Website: apple
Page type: payment
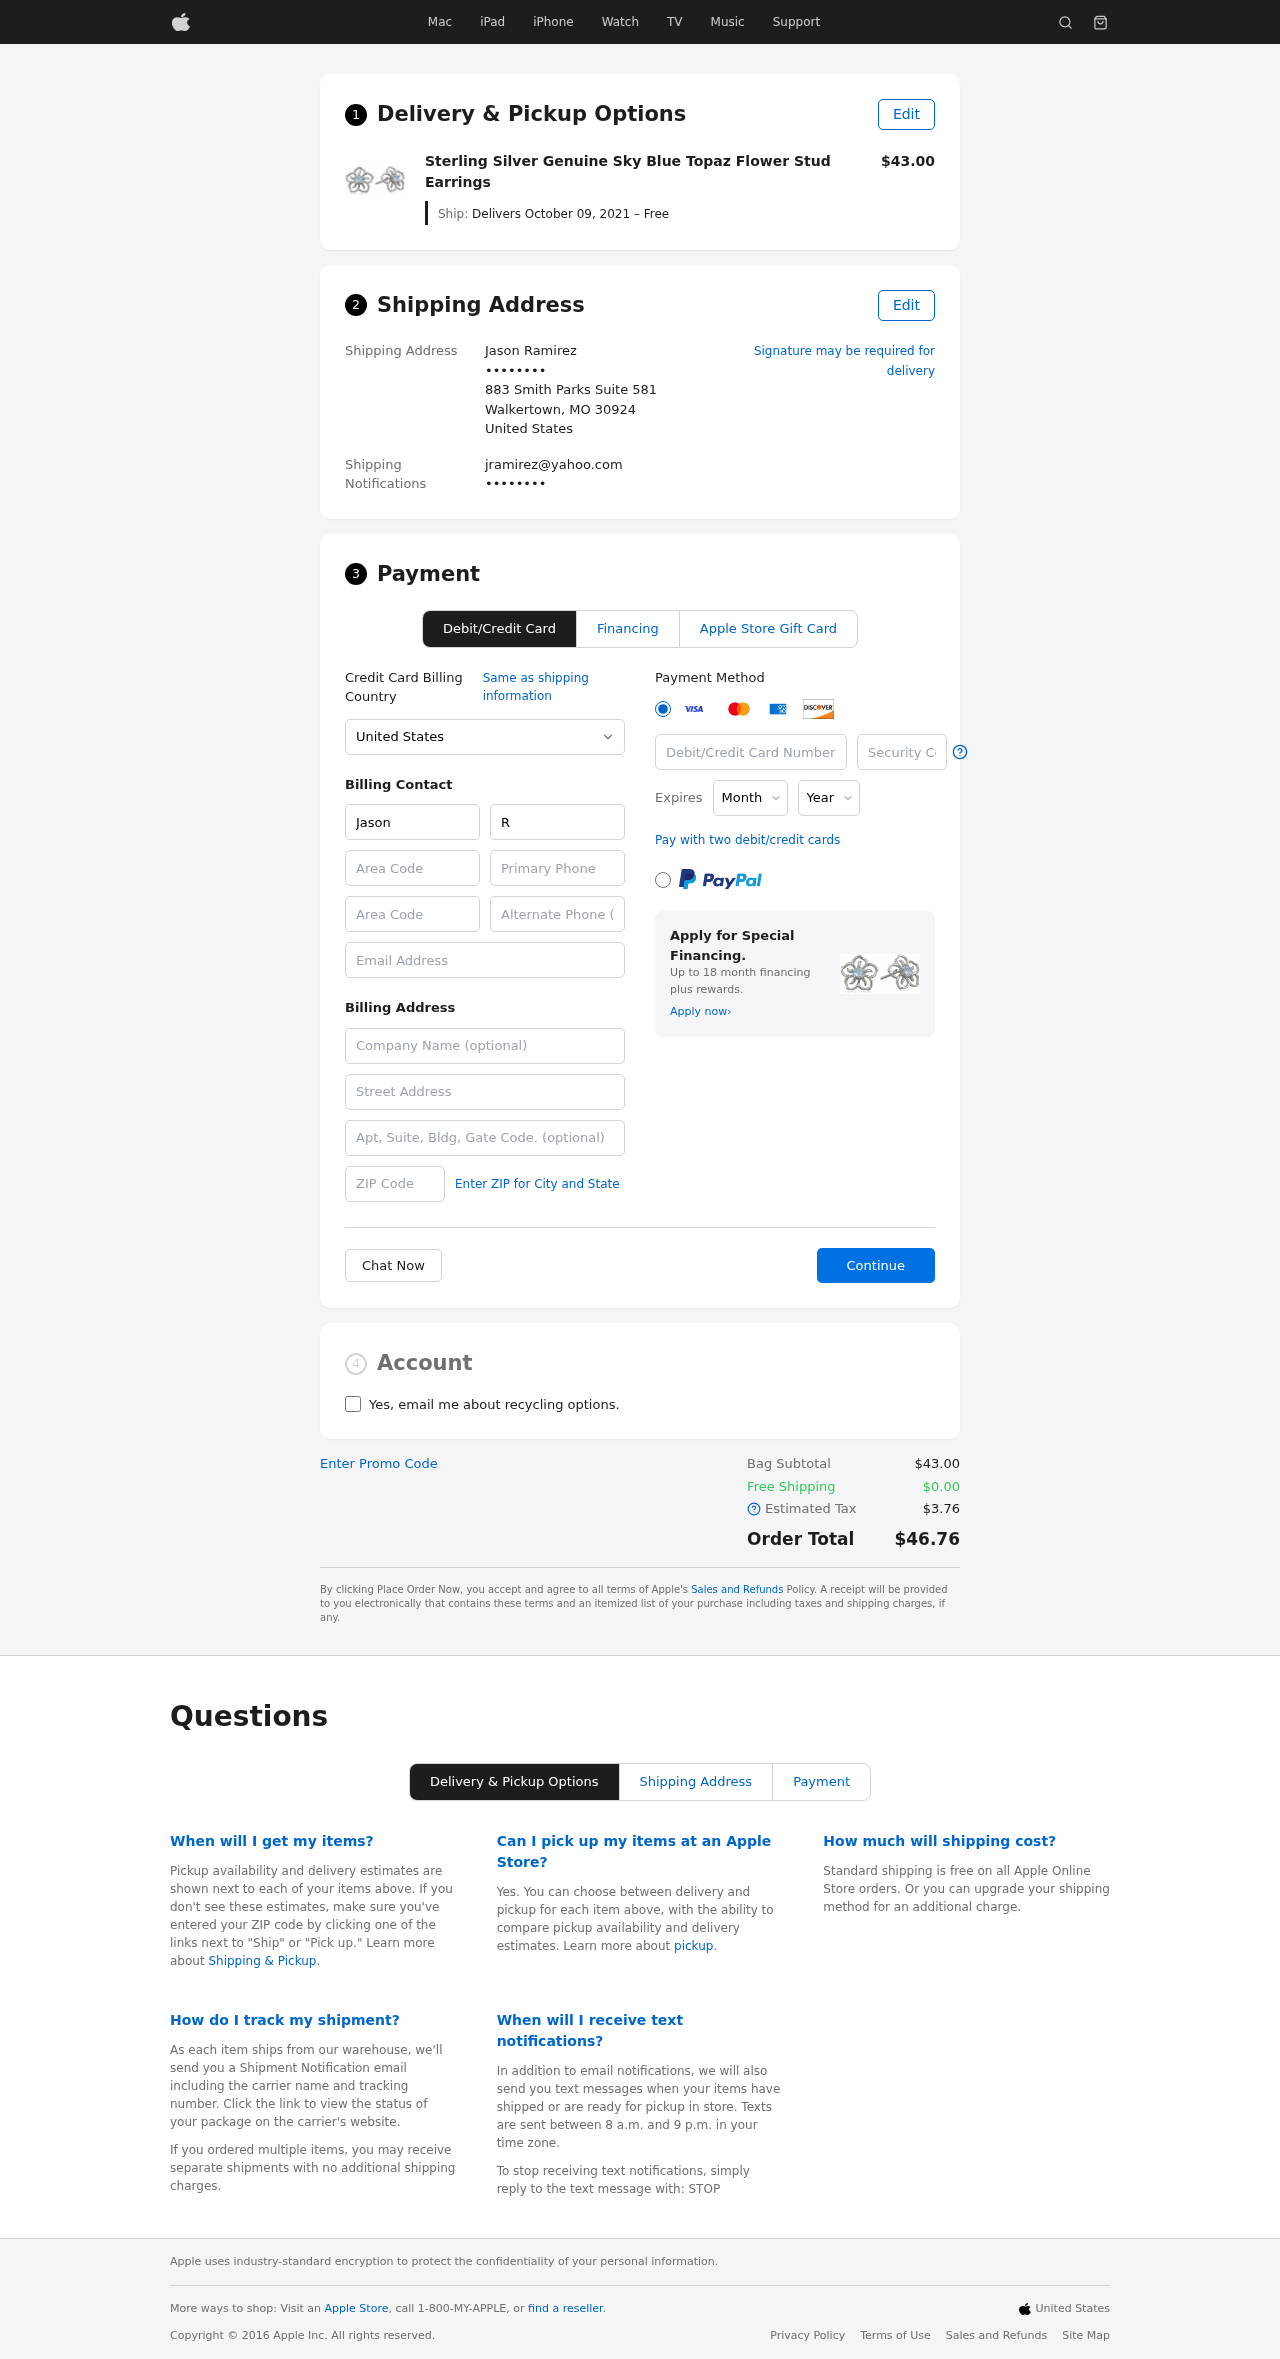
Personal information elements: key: PII_CARD_CVV
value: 861
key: PII_CARD_EXPIRY_MONTH
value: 04
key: PII_CARD_EXPIRY_YEAR
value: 27
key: PII_CARD_NUMBER
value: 6011 9785 7585 1267
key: PII_CITY_STATE_ZIP
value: Walkertown, MO 30924
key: PII_COUNTRY
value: United States
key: PII_EMAIL
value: jramirez@yahoo.com
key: PII_EMAIL2
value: jramirez@yahoo.com
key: PII_FIRSTNAME
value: Jason
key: PII_FULLNAME
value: Jason Ramirez
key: PII_LASTNAME
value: Ramirez
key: PII_PHONE3
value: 5552809961
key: PII_PHONE_ALT
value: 6466156262
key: PII_PHONE_ALT_AREA
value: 646
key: PII_PHONE_AREA
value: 555
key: PII_SECURITY_CODE
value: WF81
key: PII_STREET
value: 883 Smith Parks Suite 581
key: PII_PHONE
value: ••••••••
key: PII_PHONE2
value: ••••••••
Product elements: key: PRODUCT1_NAME
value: Sterling Silver Genuine Sky Blue Topaz Flower Stud Earrings
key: PRODUCT1_PRICE
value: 43
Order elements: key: ORDER_DELIVERY_DATE
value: Delivers October 09, 2021 – Free
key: ORDER_SUBTOTAL
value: $43.00
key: ORDER_SHIPPING_COST
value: $0.00
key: ORDER_TAX
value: $3.76
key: ORDER_TOTAL
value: $46.76